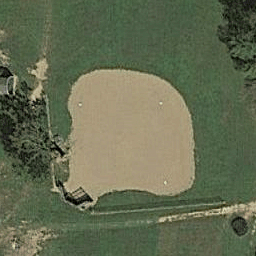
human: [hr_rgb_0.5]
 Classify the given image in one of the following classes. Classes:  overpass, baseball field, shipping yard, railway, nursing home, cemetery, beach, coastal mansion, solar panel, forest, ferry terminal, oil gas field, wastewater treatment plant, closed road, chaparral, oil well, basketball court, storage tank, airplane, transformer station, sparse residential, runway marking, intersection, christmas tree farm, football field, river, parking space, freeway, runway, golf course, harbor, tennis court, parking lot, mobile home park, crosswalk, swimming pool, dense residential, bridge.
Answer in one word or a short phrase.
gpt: baseball field